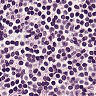
Metastatic tissue present: no